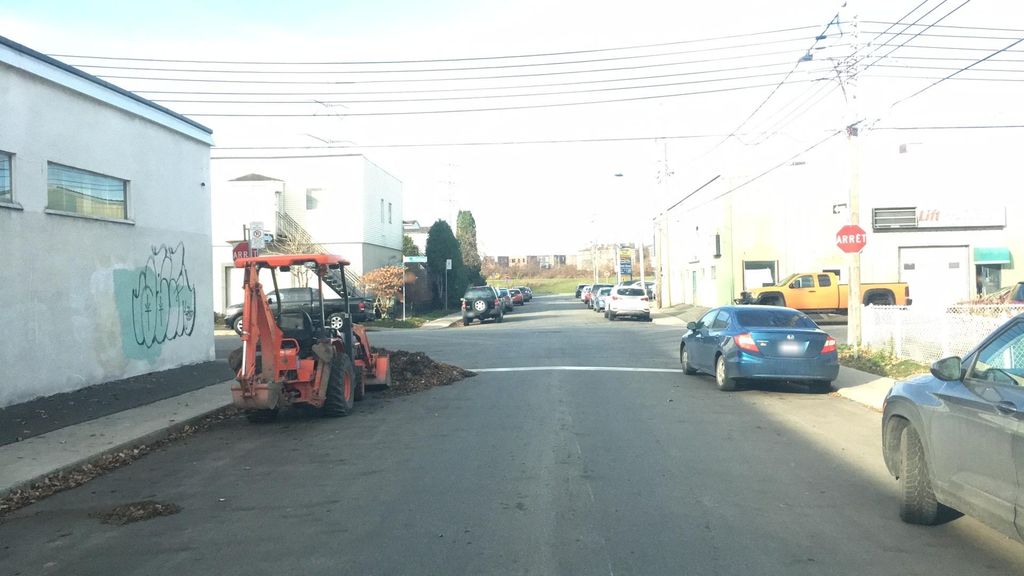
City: montreal